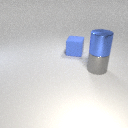
large gray metal cylinder below large blue metal cylinder